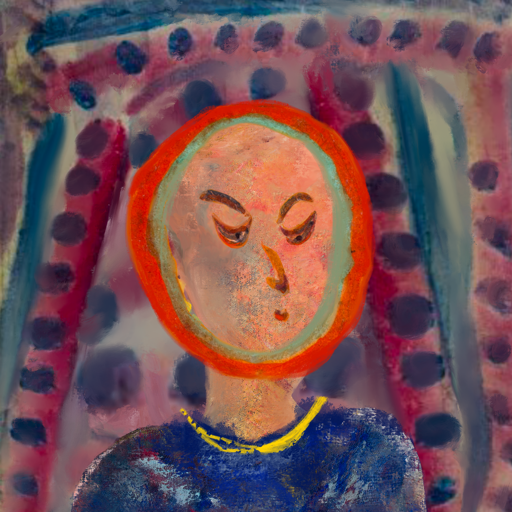
Background: HillGirl, Head And Neck Side: Irani, Face Side: Hypocrite, Bust: Irani, Hair Side: Sisters, Head Accessory: Blank, Second Necklace: Blank, Necklace: Irani_1, Baby: Blank